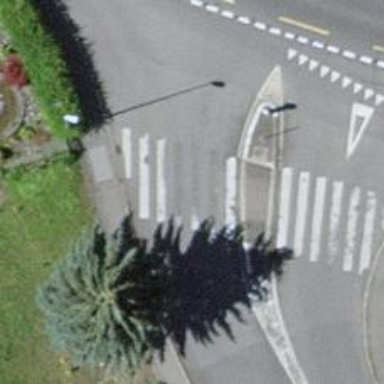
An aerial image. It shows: Uncontrolled zebra crossing on the road.